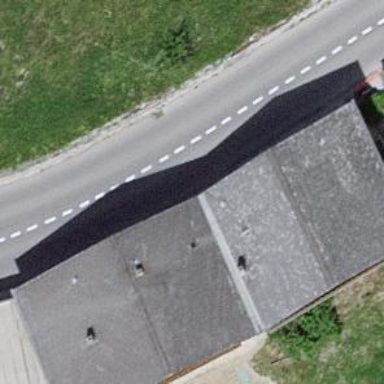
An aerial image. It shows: Simple house.